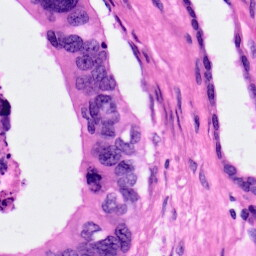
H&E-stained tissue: Pancreatic